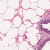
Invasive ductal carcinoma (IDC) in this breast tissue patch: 0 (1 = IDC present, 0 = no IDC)